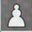
Piece: wP